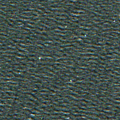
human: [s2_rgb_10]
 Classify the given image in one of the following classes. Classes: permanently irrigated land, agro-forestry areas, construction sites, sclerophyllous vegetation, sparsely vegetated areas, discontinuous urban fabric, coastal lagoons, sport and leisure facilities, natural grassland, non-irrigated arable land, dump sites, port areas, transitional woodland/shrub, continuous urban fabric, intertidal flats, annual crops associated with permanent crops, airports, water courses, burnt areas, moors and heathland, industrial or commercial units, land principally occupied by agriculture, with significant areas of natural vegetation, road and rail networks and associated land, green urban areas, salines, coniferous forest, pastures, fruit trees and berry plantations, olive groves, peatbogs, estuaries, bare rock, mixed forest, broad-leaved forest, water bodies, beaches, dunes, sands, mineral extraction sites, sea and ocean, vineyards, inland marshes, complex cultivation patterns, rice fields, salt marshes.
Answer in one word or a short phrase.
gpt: sea and ocean